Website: apple
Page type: customer-info-address
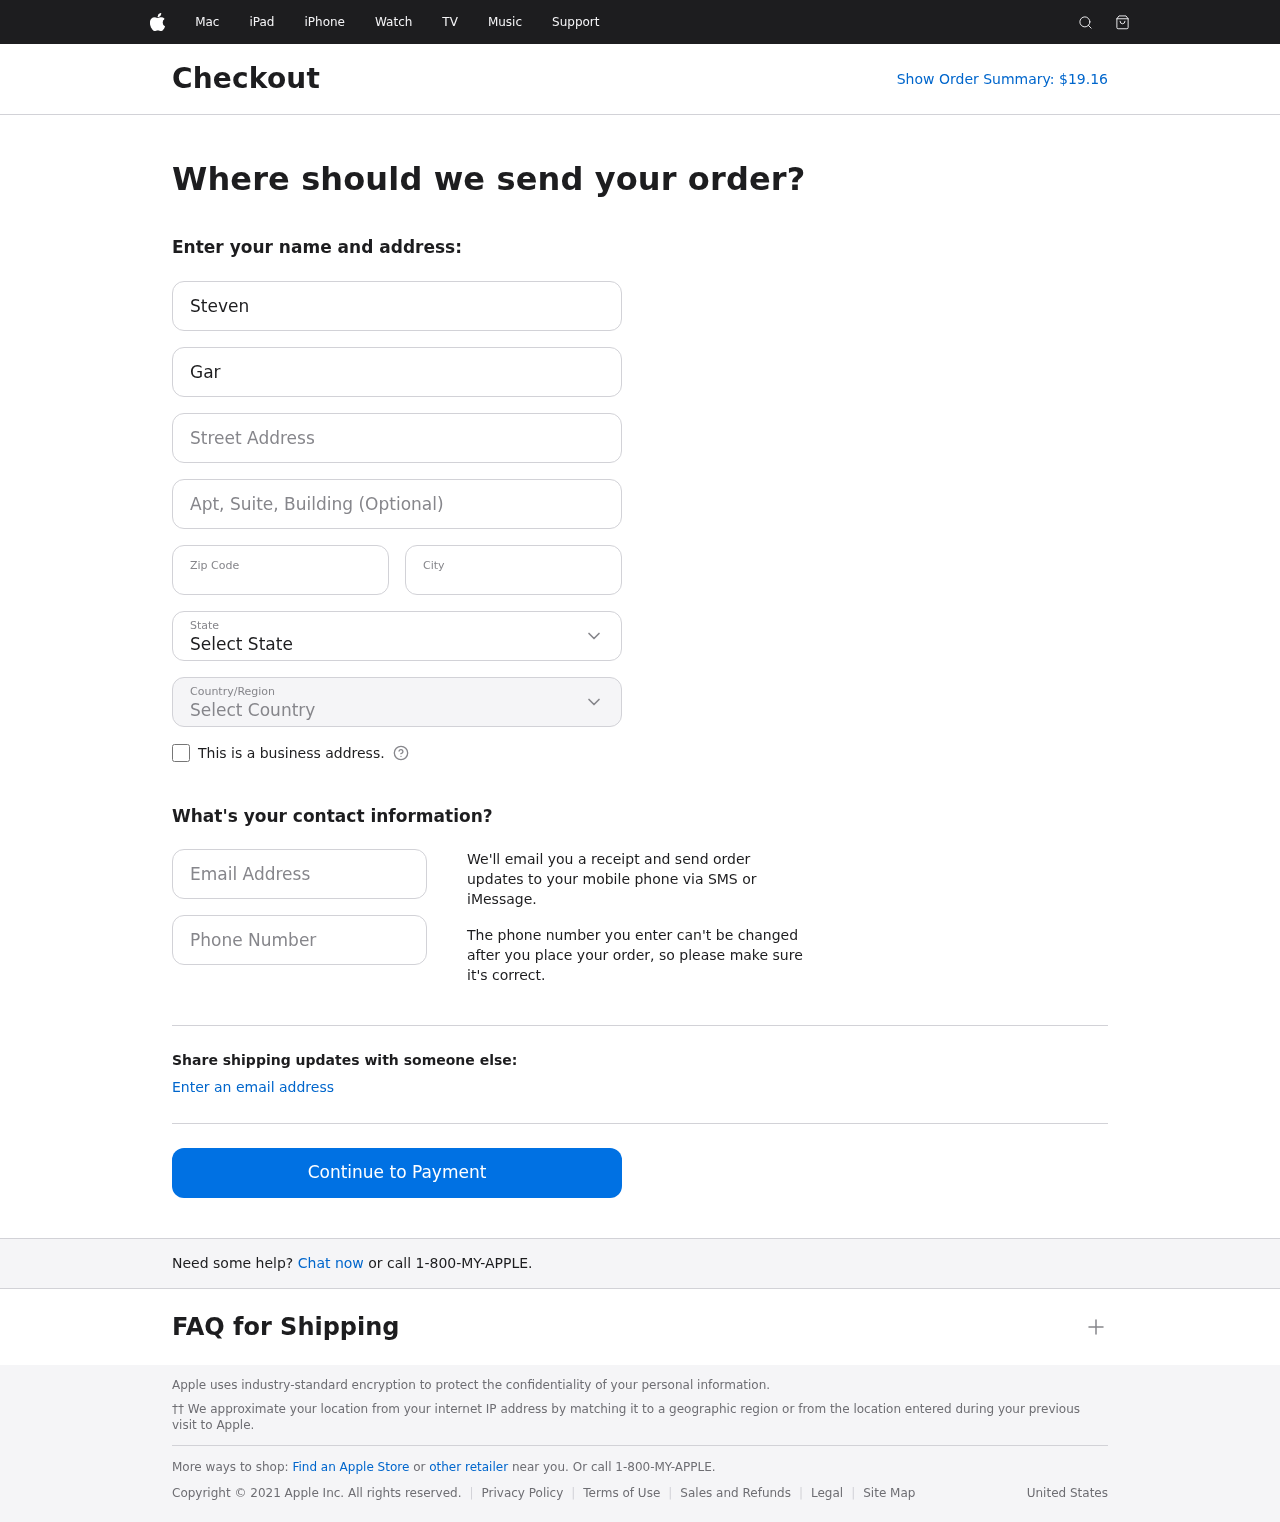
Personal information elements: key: PII_CITY
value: Tammyfurt
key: PII_COUNTRY
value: United States
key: PII_EMAIL
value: steven.garcia@yahoo.com
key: PII_FIRSTNAME
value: Steven
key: PII_LASTNAME
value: Garcia
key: PII_PHONE
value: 3385073387
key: PII_POSTCODE
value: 81607
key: PII_STATE
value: South Carolina
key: PII_STREET
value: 239 Torres Mission Apt. 017
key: PII_STREET2
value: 09976 Hailey Trace Apt. 035
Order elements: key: ORDER_TOTAL
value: Show Order Summary: $19.16